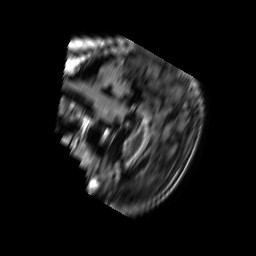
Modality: FLAIR
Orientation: sagittal
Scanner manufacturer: philips
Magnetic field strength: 1.5 T
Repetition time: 6 s
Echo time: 0.12 s